Field crop: maize
Growth stage: 2
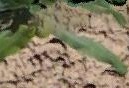
Species: maize